Field crop: tomato
Growth stage: 1
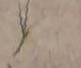
Species: cyperus